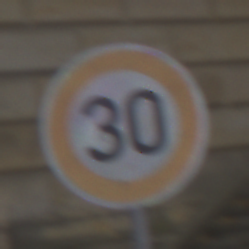
Verkehrszeichen: Geschwindigkeit30
Umgebung: Outdoor, Urban
Tageszeit: Midday
Wetter: Overcast
Licht: Natural
Jahreszeit: NotSpecified
Kontrast: LowContrast